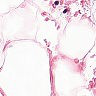
Metastatic tissue present: no